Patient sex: M
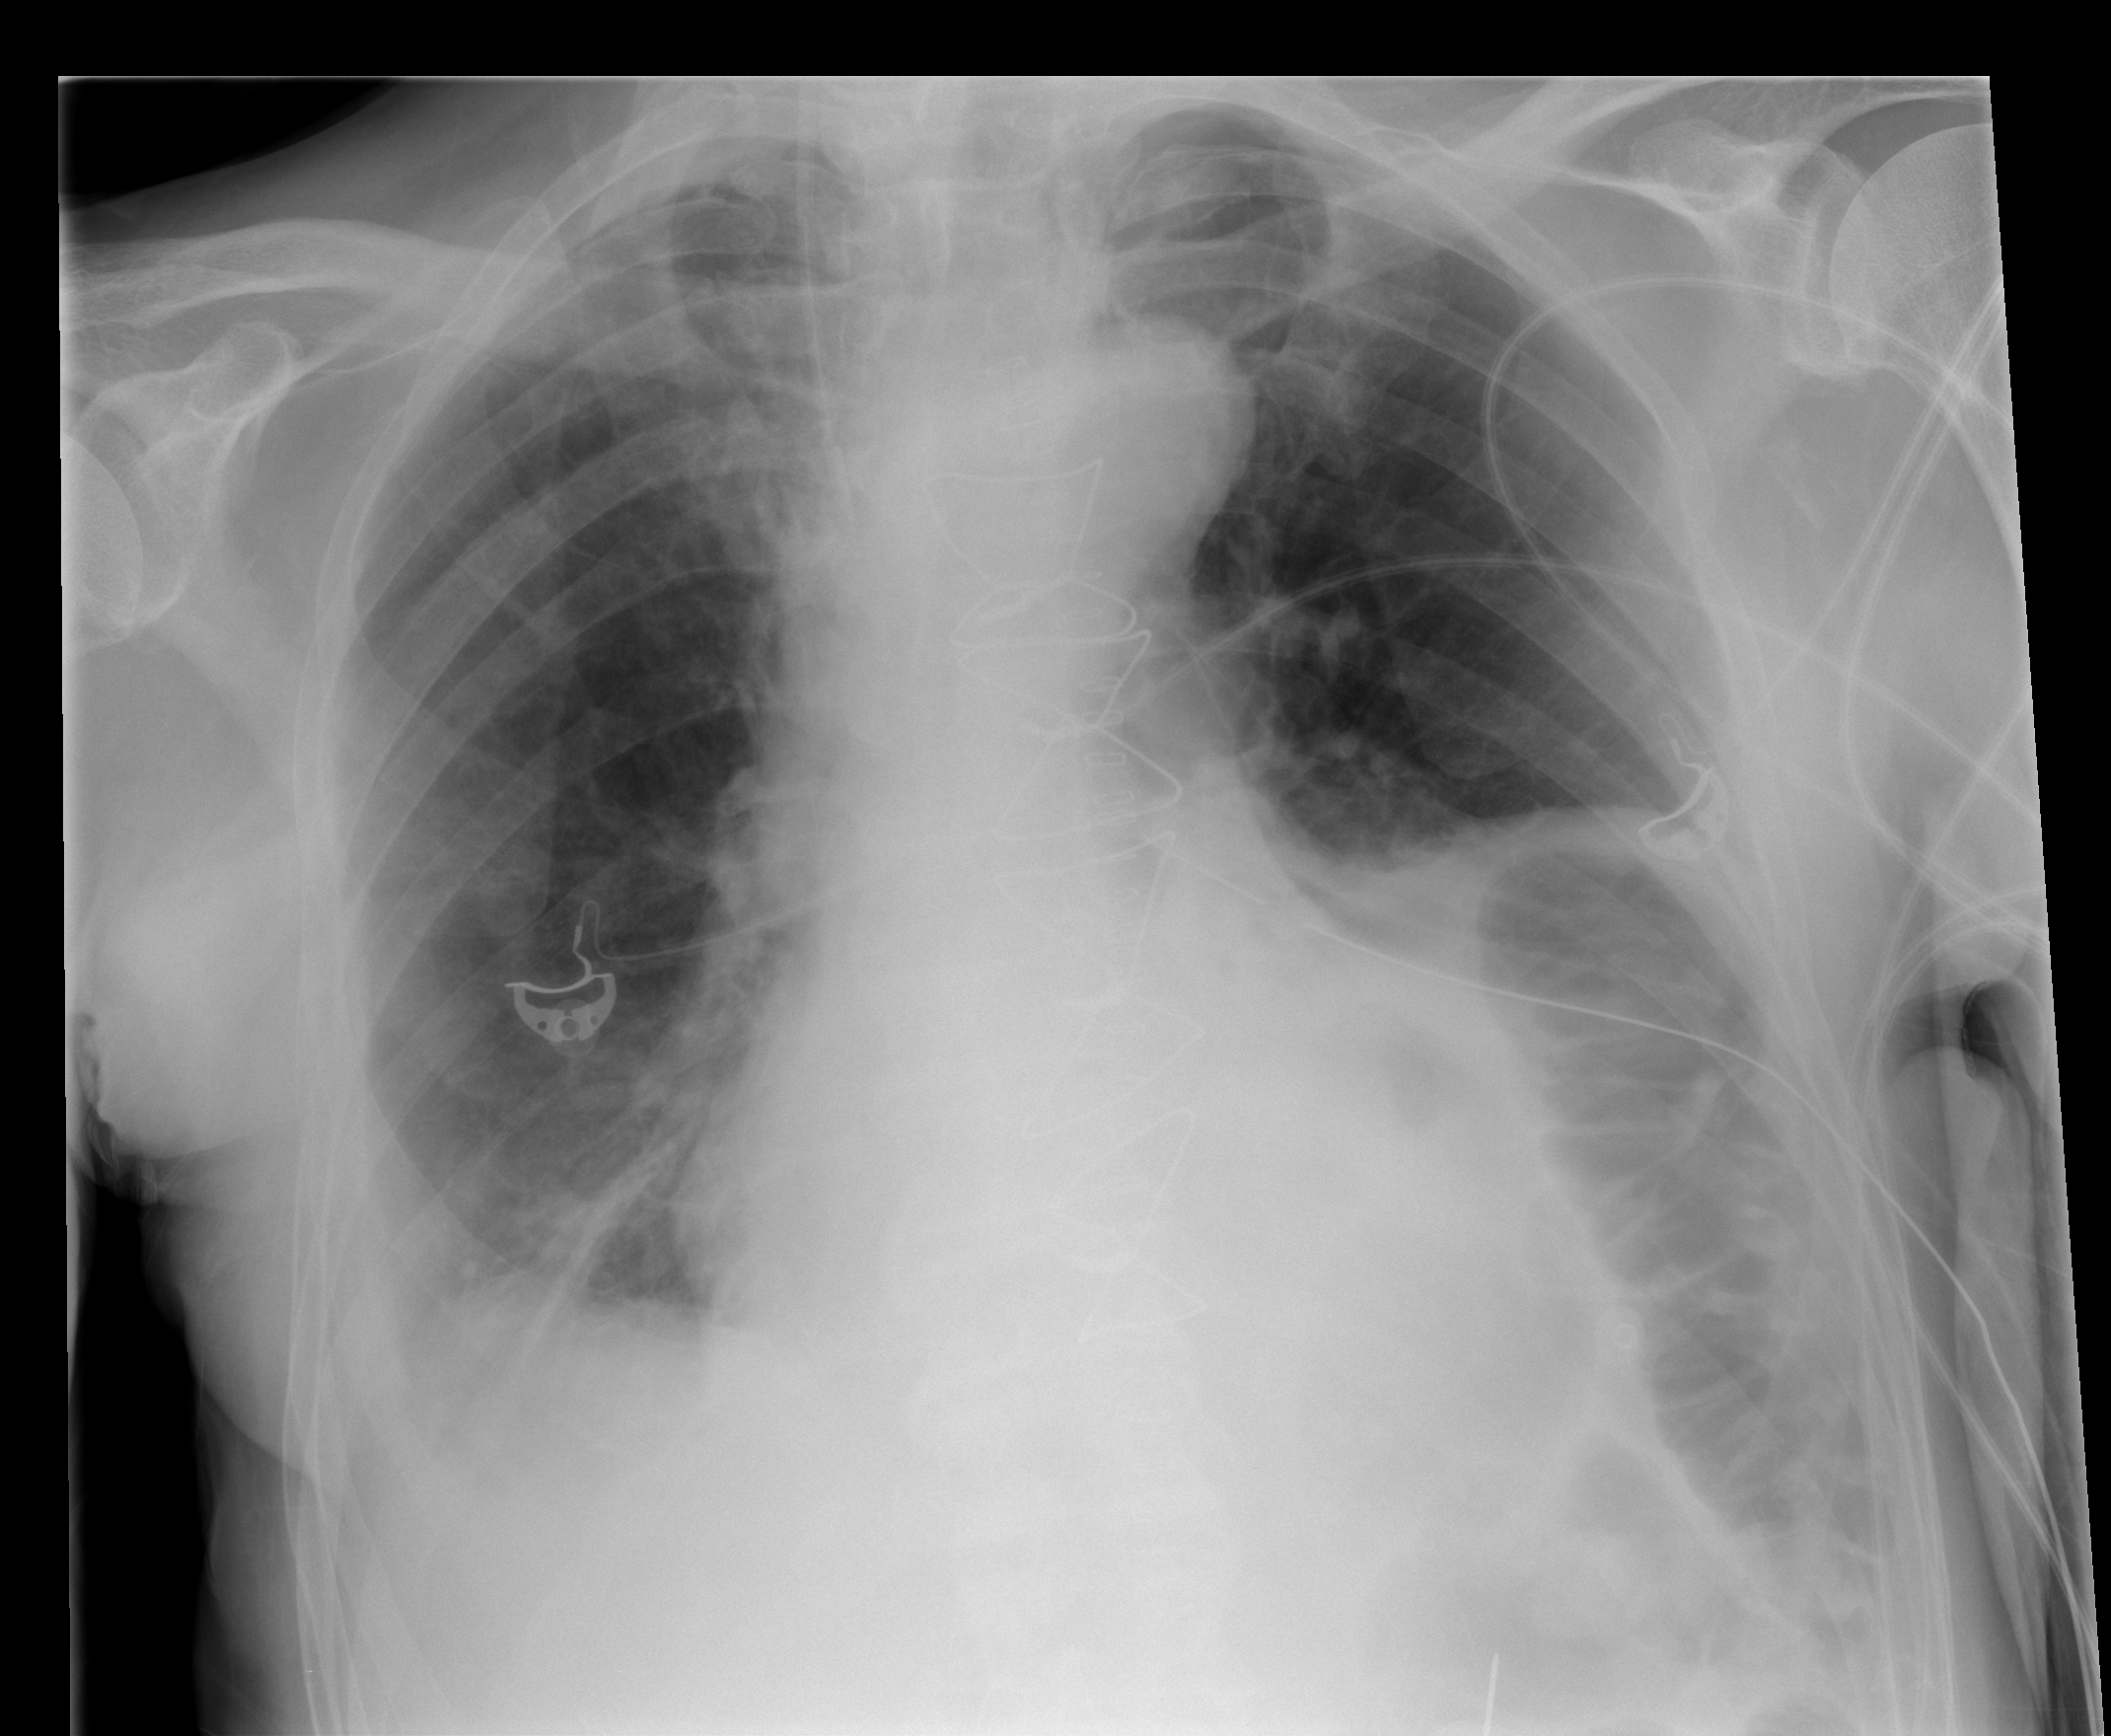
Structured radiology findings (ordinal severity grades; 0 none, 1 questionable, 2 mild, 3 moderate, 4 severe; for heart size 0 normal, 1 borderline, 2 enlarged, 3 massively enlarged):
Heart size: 0
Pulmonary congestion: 2
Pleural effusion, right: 2
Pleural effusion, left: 1
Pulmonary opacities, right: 0
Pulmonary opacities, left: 0
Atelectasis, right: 2
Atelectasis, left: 0